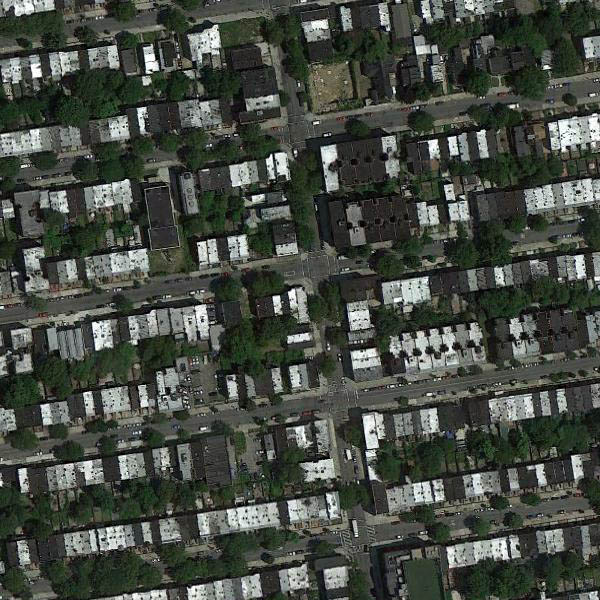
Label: DenseResidential